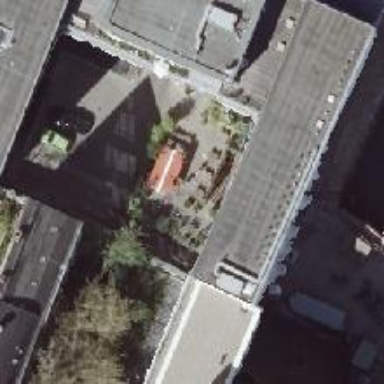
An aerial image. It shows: Restaurant.